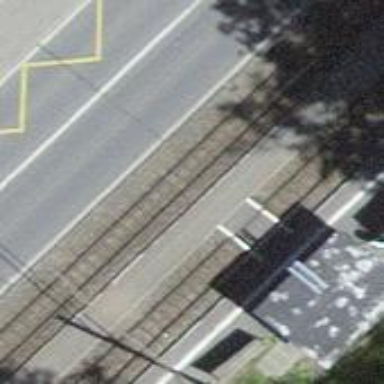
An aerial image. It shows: Stop for light rail public transport at railway station.